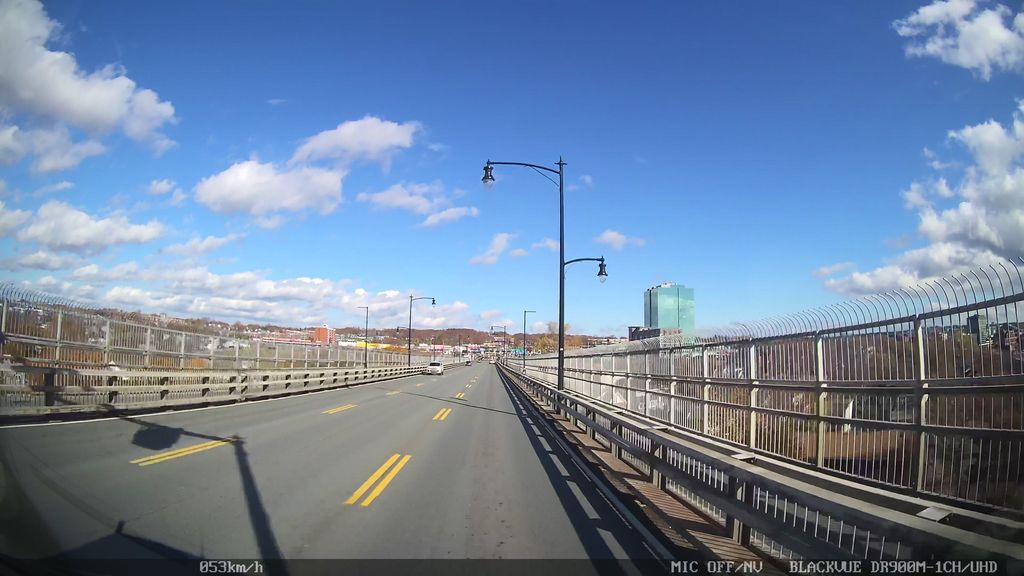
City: halifax